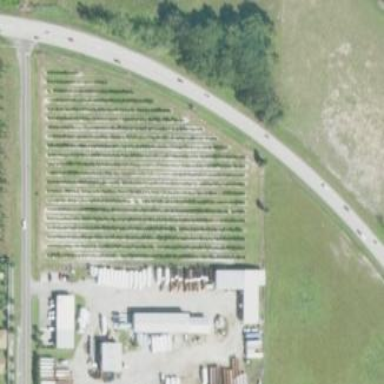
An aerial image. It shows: Orange orchard with rows of orange trees.